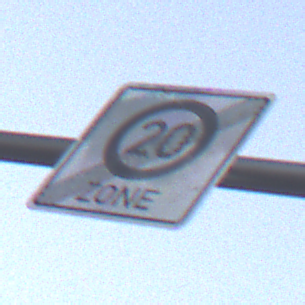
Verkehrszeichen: EndeZone20
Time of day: SunriseSunset
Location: Outdoor (Suburban)
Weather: Clear
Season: NotSpecified
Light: Natural